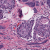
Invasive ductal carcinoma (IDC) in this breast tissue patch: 0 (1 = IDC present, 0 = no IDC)